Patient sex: F
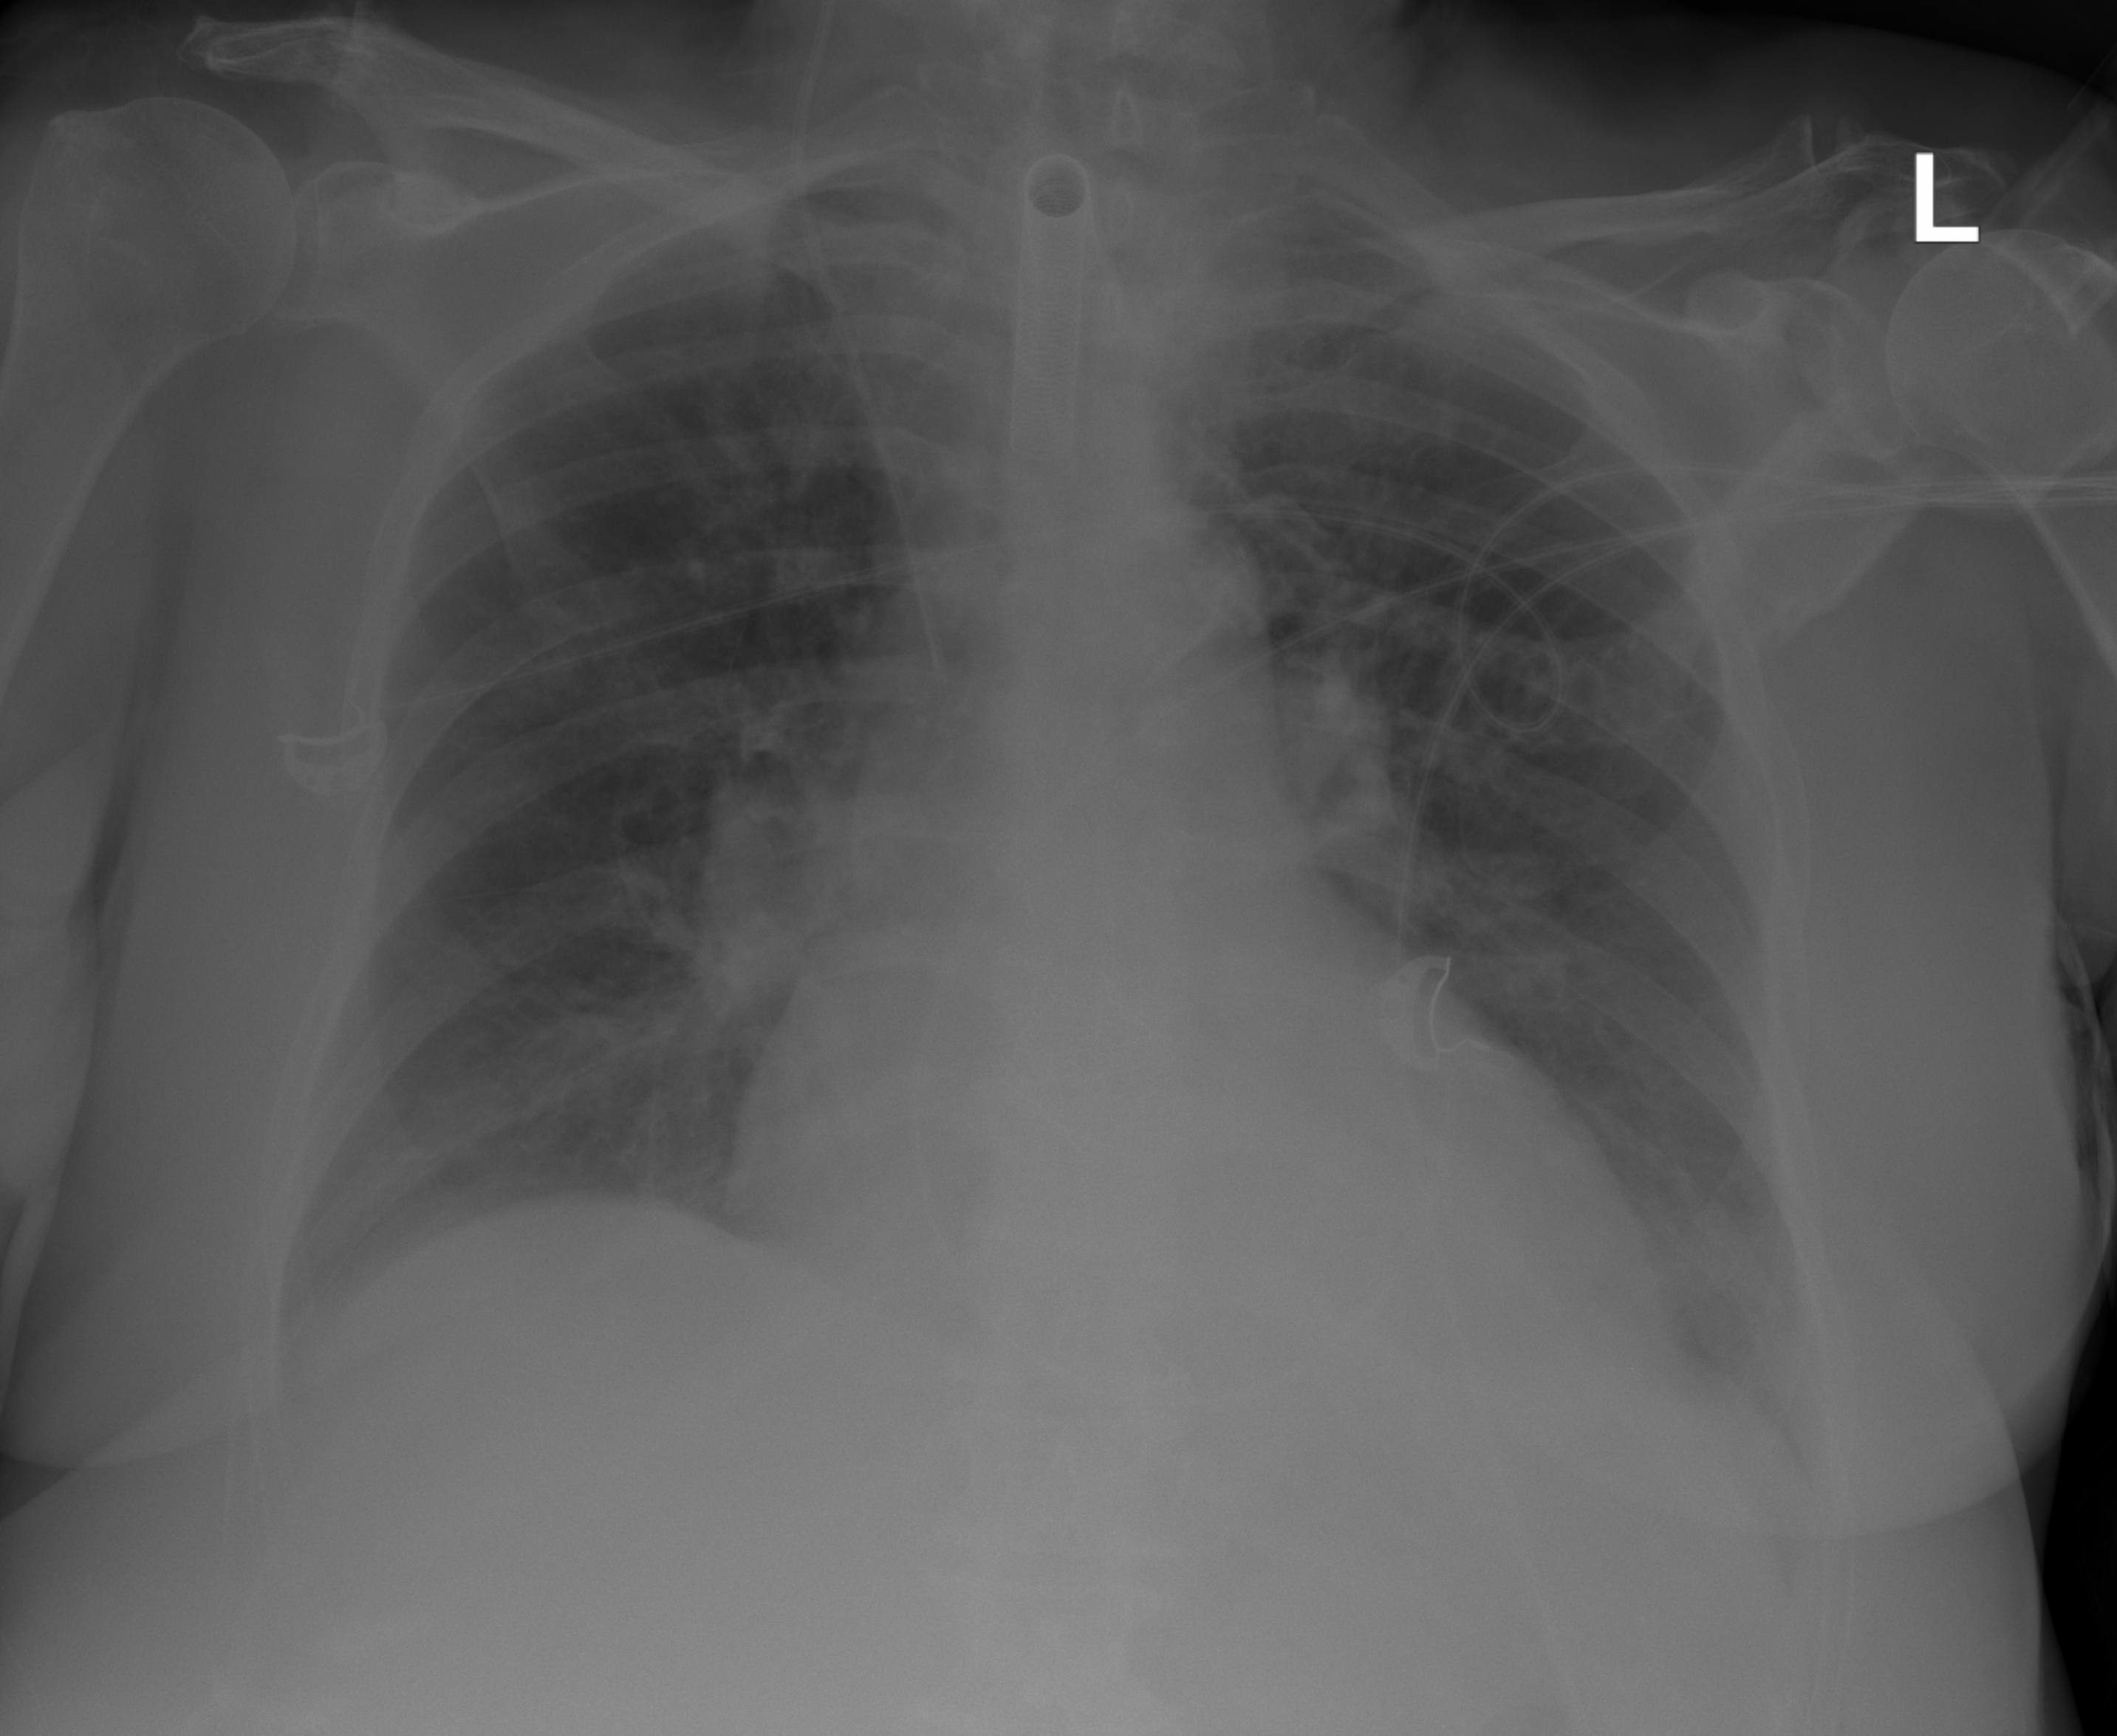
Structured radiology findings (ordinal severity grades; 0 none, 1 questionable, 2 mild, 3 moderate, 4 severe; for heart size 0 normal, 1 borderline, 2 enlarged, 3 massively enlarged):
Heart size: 1
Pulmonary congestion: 0
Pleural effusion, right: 0
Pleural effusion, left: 0
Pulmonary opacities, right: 0
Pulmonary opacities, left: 0
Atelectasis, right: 0
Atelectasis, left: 2